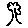
Label: tree